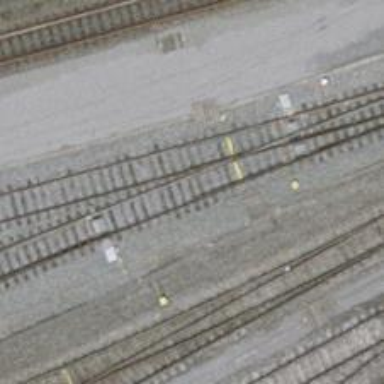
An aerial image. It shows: Railway switch.